Interaction volume radius: 10 \u00c5
Interaction volume height: 20 \u00c5
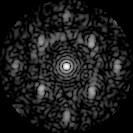
Disorder parameter: 0.5311